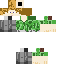
A male human skin with medium skin, wearing brown long hair dressed in a green_skin tshirt and gray pants, featuring a closed mouth.